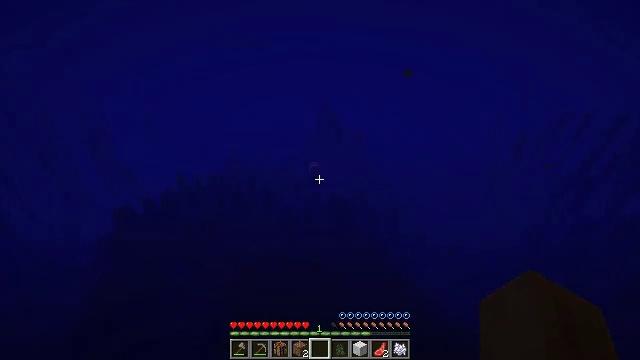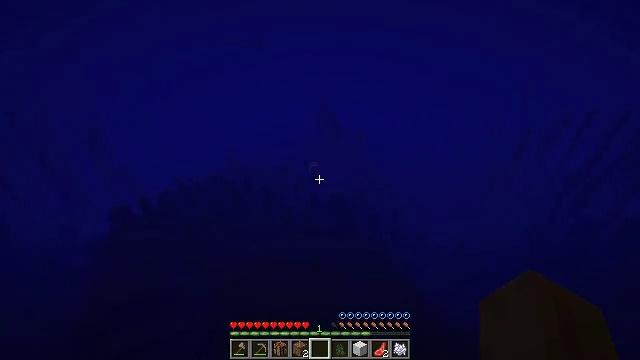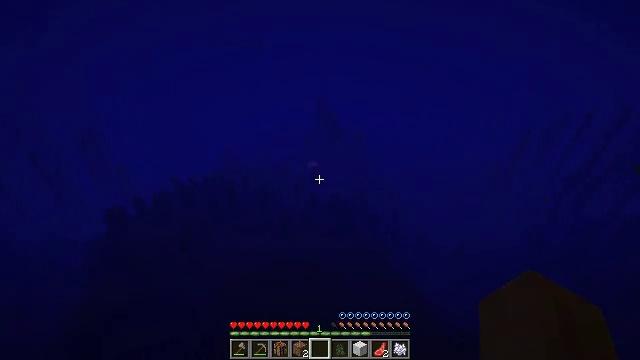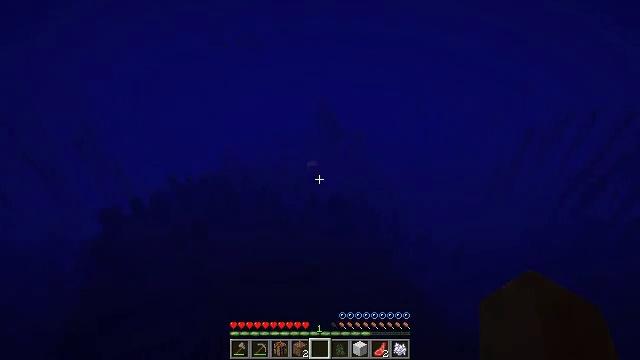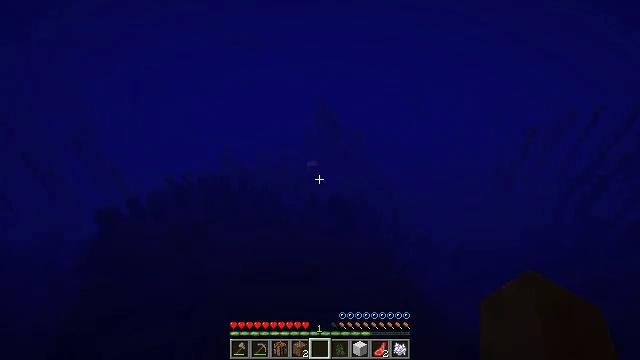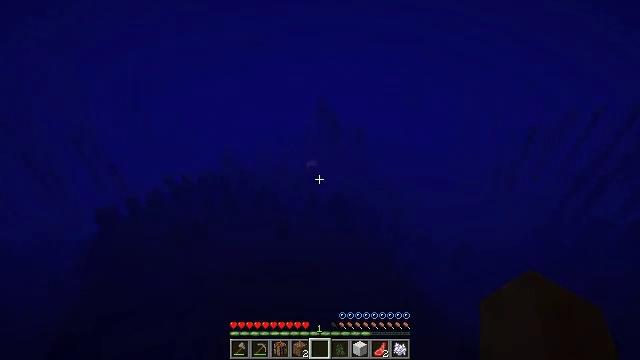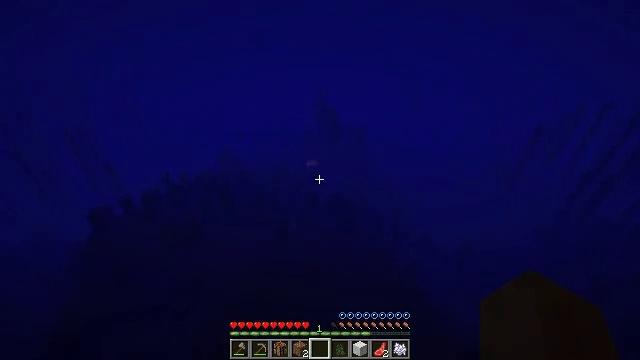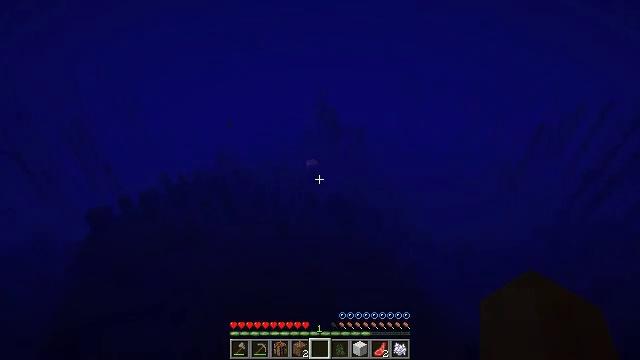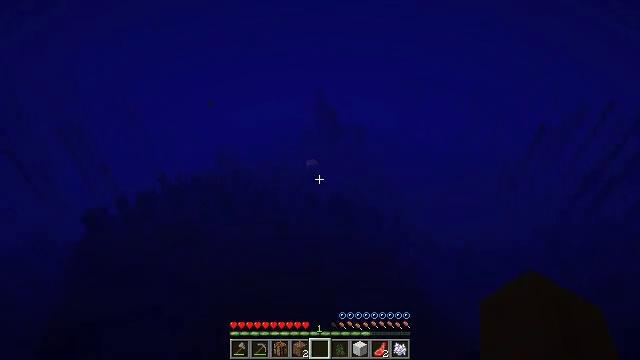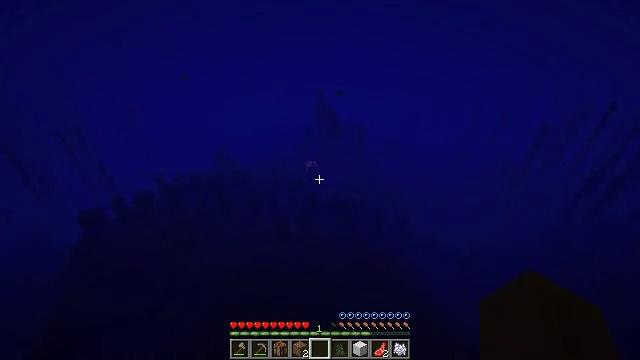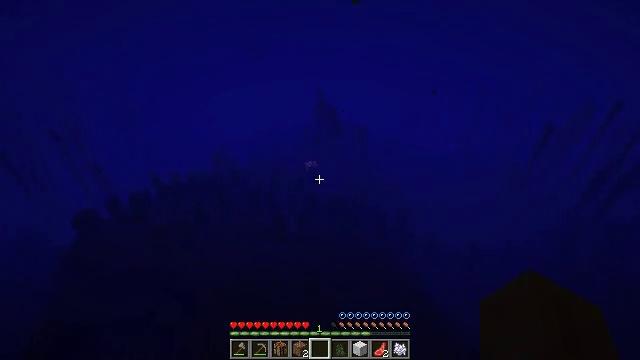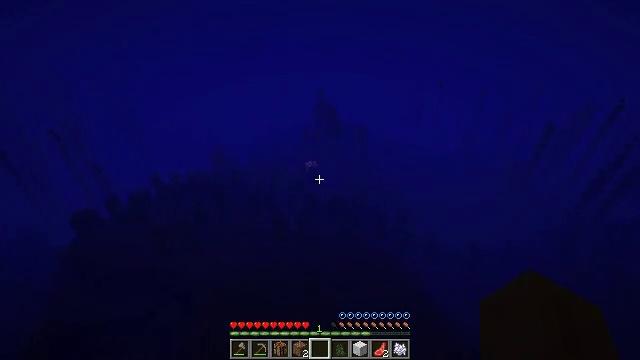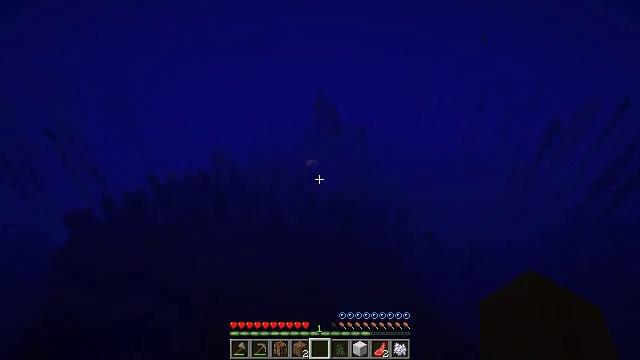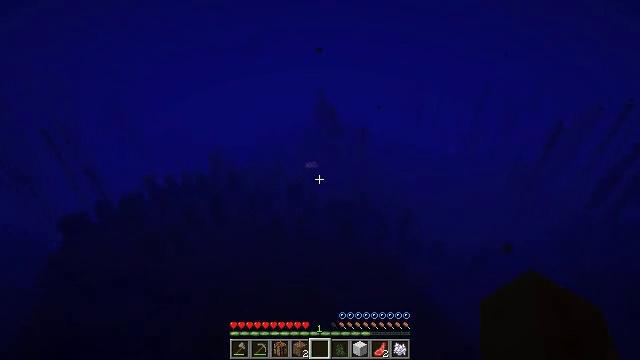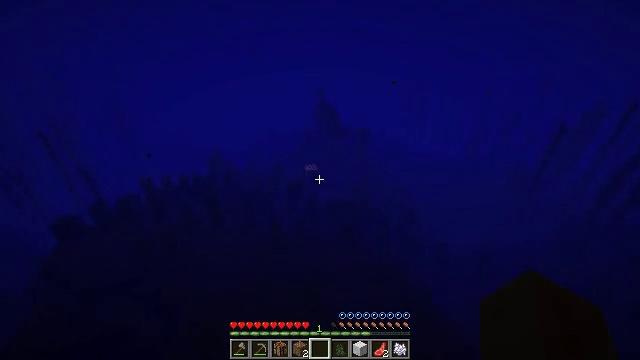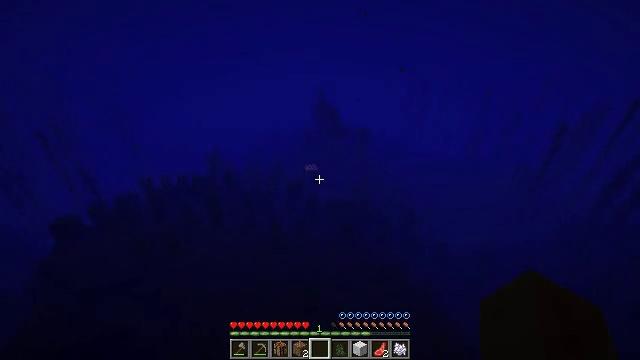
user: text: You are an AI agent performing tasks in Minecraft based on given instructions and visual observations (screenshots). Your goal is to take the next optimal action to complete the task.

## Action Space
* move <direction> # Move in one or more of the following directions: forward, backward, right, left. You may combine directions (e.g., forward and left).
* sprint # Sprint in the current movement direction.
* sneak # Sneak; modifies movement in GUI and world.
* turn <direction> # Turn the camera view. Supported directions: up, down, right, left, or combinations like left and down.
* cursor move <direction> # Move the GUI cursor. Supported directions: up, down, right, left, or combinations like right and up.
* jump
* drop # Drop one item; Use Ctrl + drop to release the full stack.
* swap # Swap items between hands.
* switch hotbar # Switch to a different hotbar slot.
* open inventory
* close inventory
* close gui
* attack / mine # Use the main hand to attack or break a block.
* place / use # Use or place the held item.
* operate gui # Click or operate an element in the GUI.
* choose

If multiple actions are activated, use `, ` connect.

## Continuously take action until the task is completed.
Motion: motion action
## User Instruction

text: Remove a cod from the inventory.
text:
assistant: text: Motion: move forward
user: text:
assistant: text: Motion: move forward
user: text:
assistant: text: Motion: move forward
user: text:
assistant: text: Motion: move forward
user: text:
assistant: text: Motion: move forward
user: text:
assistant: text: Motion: move forward
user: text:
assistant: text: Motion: move forward
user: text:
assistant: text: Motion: move forward
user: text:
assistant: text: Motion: move forward, sprint
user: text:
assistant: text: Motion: move forward, sprint
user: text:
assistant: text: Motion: move forward, sprint
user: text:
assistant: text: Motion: move forward, sprint
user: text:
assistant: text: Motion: move forward, sprint
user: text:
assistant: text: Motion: move forward, sprint
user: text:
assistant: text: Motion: move forward, sprint
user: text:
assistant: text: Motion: move forward and move left, sprint
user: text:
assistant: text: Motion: move forward and move left, sprint
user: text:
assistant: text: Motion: move forward and move left, sprint
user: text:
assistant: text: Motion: move forward and move left, sprint
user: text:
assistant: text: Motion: move forward, sprint
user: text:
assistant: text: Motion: move forward, sprint
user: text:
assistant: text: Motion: move forward, sprint
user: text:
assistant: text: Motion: move forward, sprint
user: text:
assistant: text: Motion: move forward, sprint
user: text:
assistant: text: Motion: move forward, sprint
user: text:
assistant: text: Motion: move forward, sprint
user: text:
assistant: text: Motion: move forward, sprint
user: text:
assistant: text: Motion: move forward, sprint
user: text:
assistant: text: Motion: move forward, sprint
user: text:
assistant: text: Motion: move forward, sprint